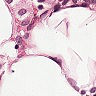
Metastatic tissue present: no